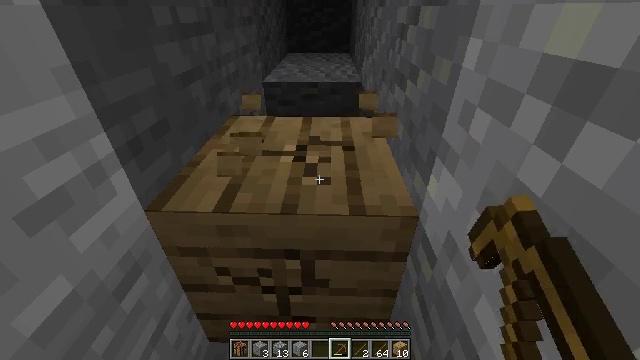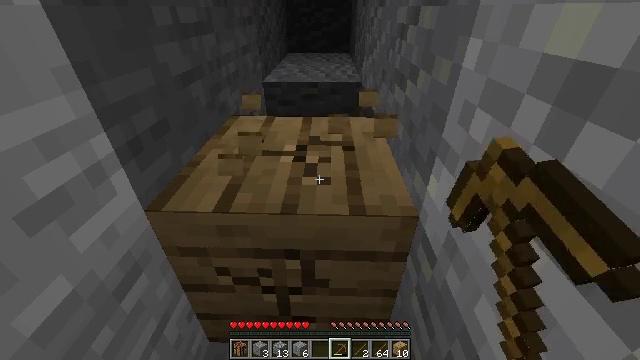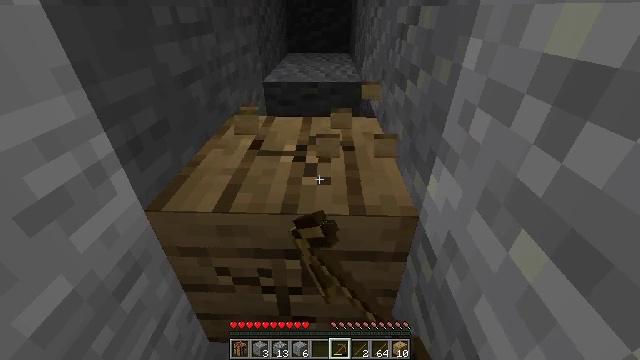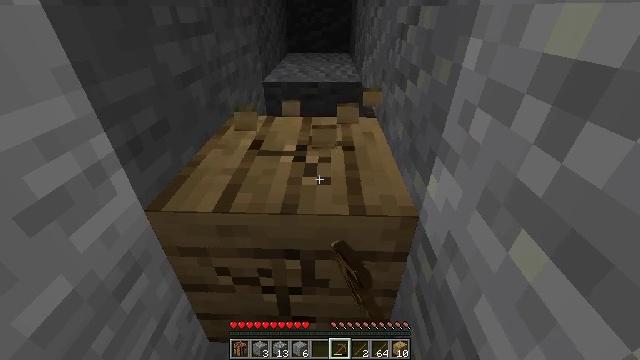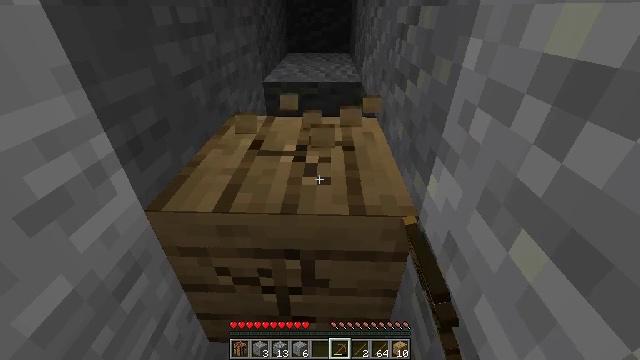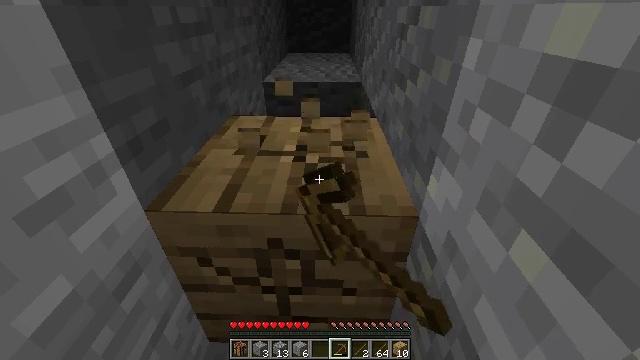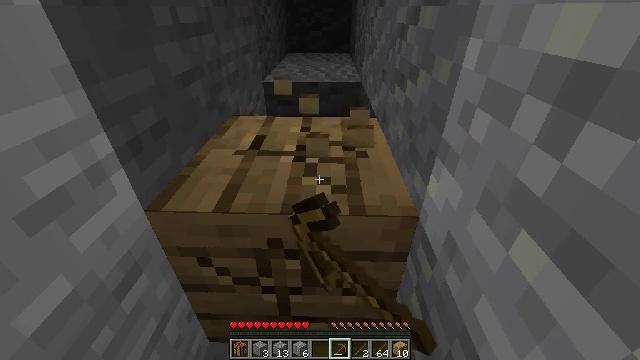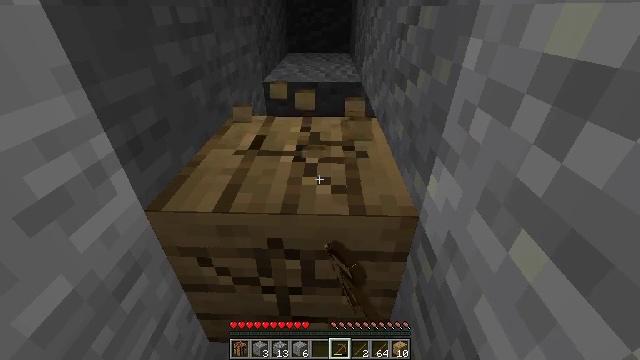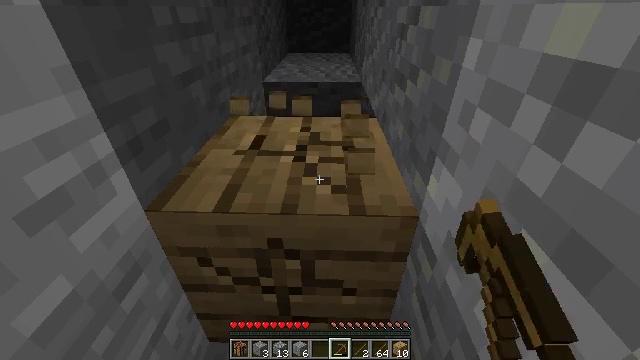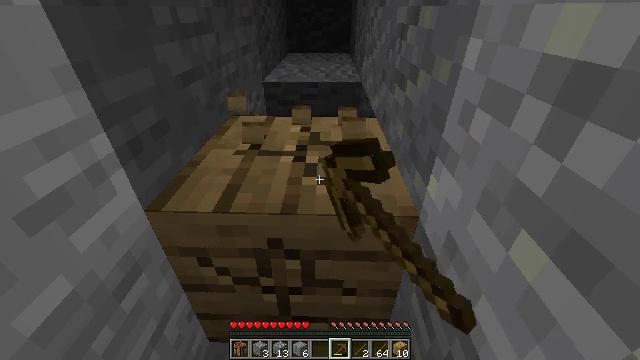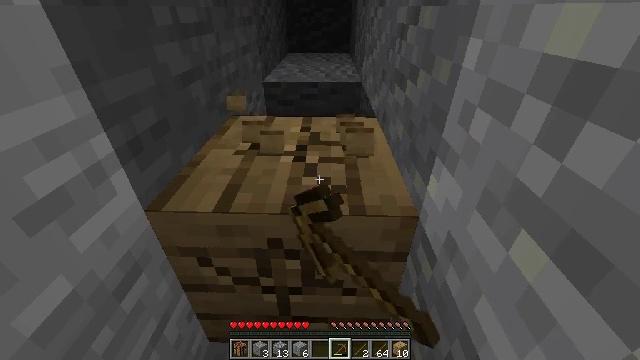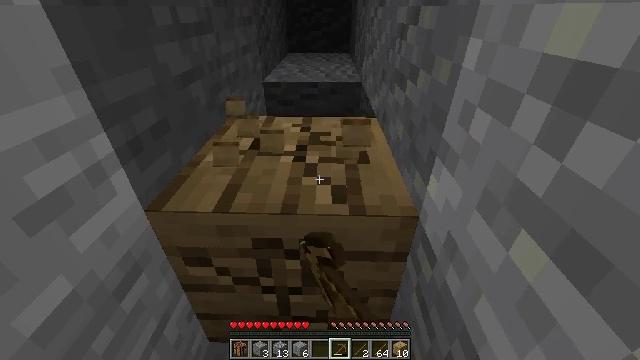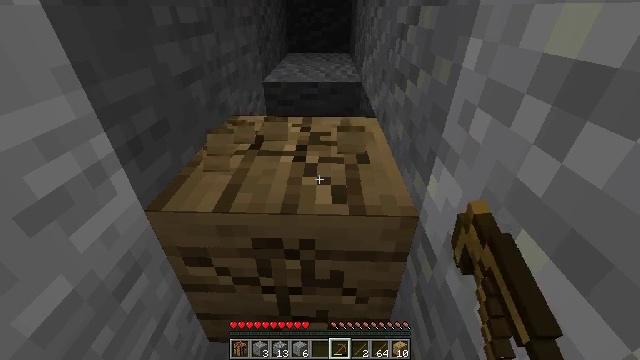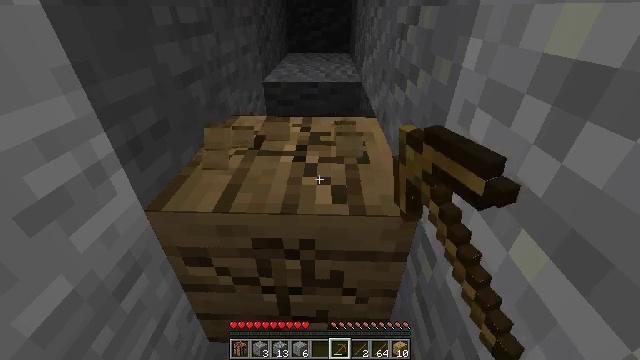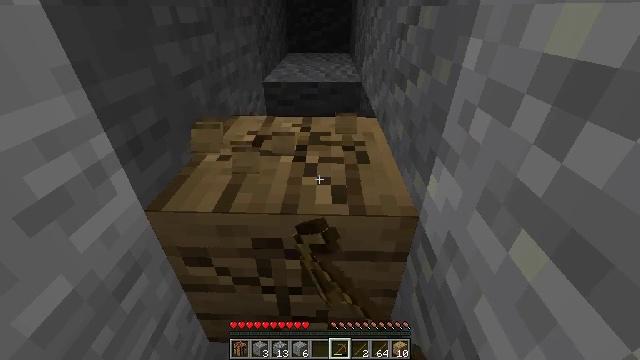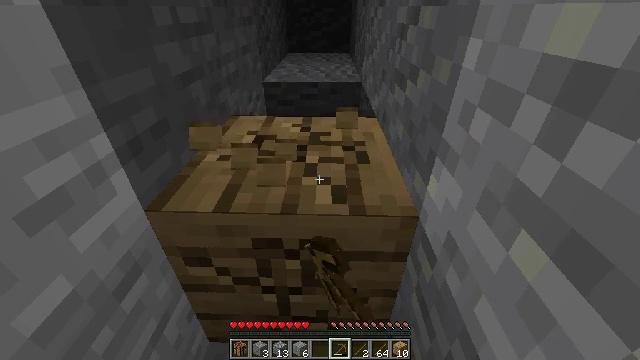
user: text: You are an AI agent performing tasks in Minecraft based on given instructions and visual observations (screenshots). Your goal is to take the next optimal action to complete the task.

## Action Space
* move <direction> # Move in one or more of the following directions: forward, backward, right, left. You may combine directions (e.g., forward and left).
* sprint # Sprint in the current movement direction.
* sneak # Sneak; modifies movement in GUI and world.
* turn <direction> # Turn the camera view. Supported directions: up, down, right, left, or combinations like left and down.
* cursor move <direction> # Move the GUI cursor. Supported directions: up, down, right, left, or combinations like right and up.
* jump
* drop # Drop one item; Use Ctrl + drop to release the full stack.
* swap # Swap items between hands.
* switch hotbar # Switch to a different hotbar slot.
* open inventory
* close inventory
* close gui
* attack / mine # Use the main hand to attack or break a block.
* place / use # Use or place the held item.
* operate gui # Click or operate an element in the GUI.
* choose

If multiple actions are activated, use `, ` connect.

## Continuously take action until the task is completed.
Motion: motion action
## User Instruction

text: Retrieve oak planks from the wooden block.
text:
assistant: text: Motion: attack / mine
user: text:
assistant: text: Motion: attack / mine
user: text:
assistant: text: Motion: attack / mine
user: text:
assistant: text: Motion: attack / mine
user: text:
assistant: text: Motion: attack / mine
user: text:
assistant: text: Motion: attack / mine
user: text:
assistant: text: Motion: attack / mine
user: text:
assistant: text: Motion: attack / mine
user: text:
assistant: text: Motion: attack / mine
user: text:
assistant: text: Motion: attack / mine
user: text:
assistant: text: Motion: attack / mine
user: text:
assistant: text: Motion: attack / mine
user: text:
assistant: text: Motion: attack / mine
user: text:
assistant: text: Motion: attack / mine
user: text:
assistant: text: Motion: attack / mine
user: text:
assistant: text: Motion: attack / mine
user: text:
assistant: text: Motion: attack / mine
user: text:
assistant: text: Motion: attack / mine
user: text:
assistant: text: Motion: attack / mine
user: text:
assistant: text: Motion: attack / mine
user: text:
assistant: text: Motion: attack / mine
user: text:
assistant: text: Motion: attack / mine
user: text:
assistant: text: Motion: attack / mine
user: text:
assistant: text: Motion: attack / mine
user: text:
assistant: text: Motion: attack / mine
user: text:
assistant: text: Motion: attack / mine
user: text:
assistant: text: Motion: attack / mine
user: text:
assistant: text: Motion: attack / mine
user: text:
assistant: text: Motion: attack / mine
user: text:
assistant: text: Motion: attack / mine